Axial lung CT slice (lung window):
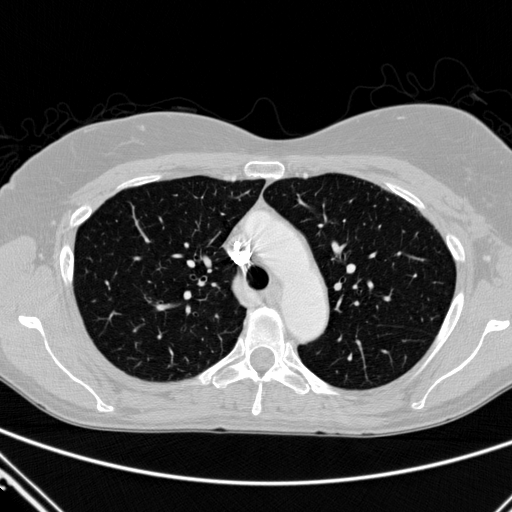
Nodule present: no